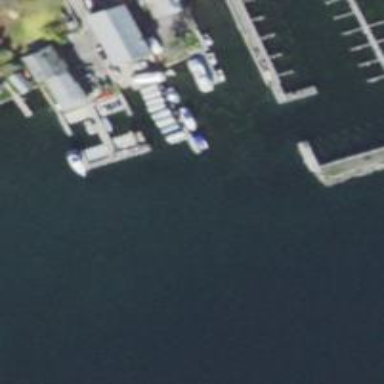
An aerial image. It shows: Marina on leisure land.